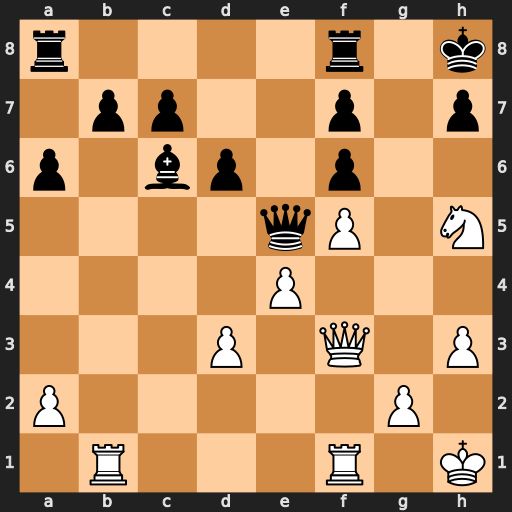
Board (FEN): r4r1k/1pp2p1p/p1bp1p2/4qP1N/4P3/3P1Q1P/P5P1/1R3R1K
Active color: w
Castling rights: -
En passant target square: -
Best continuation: Qe3 Rg8 Qh6 Rxg2 Kxg2